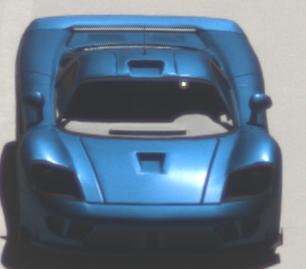
Make: Saleen
Model: S7
Detailed model: -
Model produced from: 2000
Model produced until: 2008
Doors: 2
Color: blue
Road condition: dry road
Daytime: midday
Contrast: high contrast